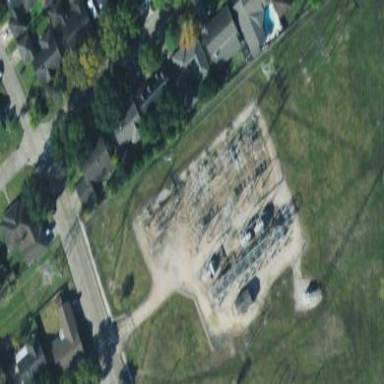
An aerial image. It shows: Outdoor distribution power substation.